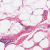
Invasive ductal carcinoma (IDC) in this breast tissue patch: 0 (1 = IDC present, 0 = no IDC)